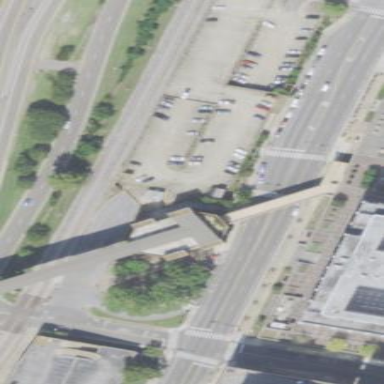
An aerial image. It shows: Multi-storey parking building.